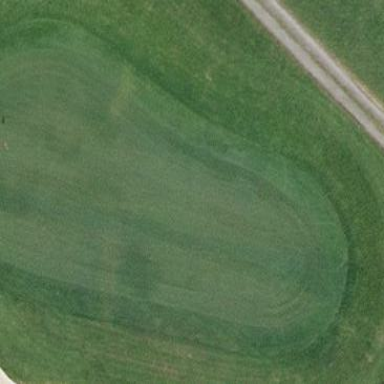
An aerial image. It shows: Golf green.